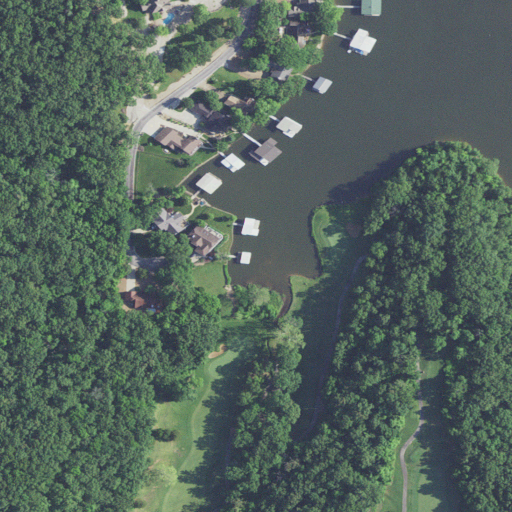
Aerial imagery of valley in Missouri named Salt Hollow containing deciduous forest, open development, open water, low intensity development, barren land, and medium intensity development